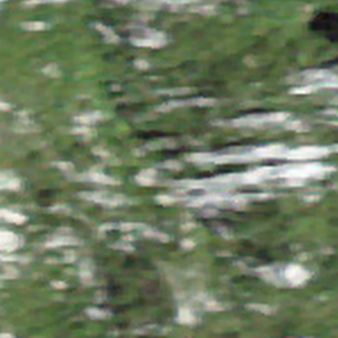
Label: other